Field crop: maize
Growth stage: 1
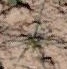
Species: salsola